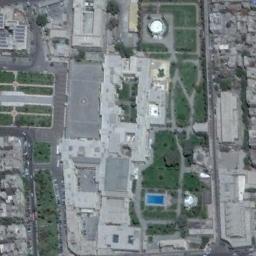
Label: palace